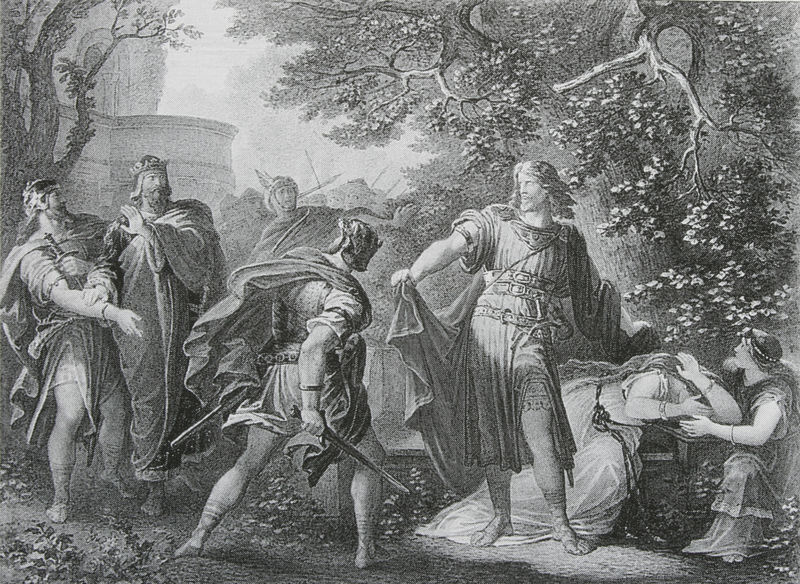
Titel: Szenenillustration zu "Tristan und Isolde" nach der Münchner Uraufführung vom 10. Juni 1865.
2. Aufzug, 3. Szene, Melots Verrat
Künstler: Michael Echter
Schlagwörter: baum, blätter, gemälde, himmel, kampf, mann, umhang, weiß, bäume, frauen, frau, kleid, licht, männer, schwarz, szene, zeichnung, gebäude, gürtel, haus, schloss, bart, arm, tod, tot, trauer, ast, gewand, haare, stehend, gewänder, klassizismus, personen, krone, prinzessin, traurig, wald, turm, deutschland, balkon, kette, graphik, herbst, figuren, romantik, krieg, schlacht, kaiser, könig, soldaten, sandalen, abgewandt, antike, burg, palast, weinen, druck, schwarzweiss, stich, gefangen, schwert, schwerter, helm, herrscher, ritter, kämpfen, rüstung, rom, römer, helme, beugen, residenz, leid, toga, geäst, sage, krieger, gehend, nibelungen, speer, speere, kupferstich, ohnmacht, schutz, römisch, klassisch, kronen, brug, verteidigung, ducken, sper, angekettet, kämpfe, herman, teutoburger wald, bwegegung, personen#